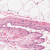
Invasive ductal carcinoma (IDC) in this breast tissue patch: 0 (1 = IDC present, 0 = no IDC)